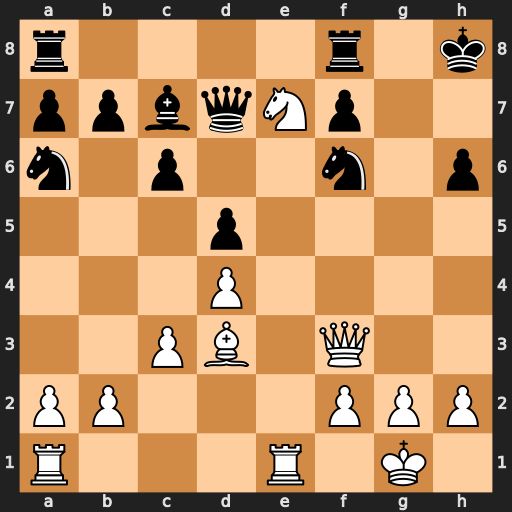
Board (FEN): r4r1k/ppbqNp2/n1p2n1p/3p4/3P4/2PB1Q2/PP3PPP/R3R1K1
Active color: w
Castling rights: -
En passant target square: -
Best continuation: Qxf6#